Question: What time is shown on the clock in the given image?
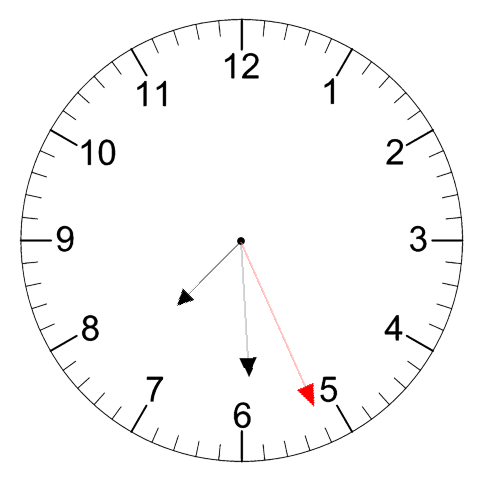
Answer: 07:29:26